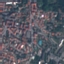
Label: Residential